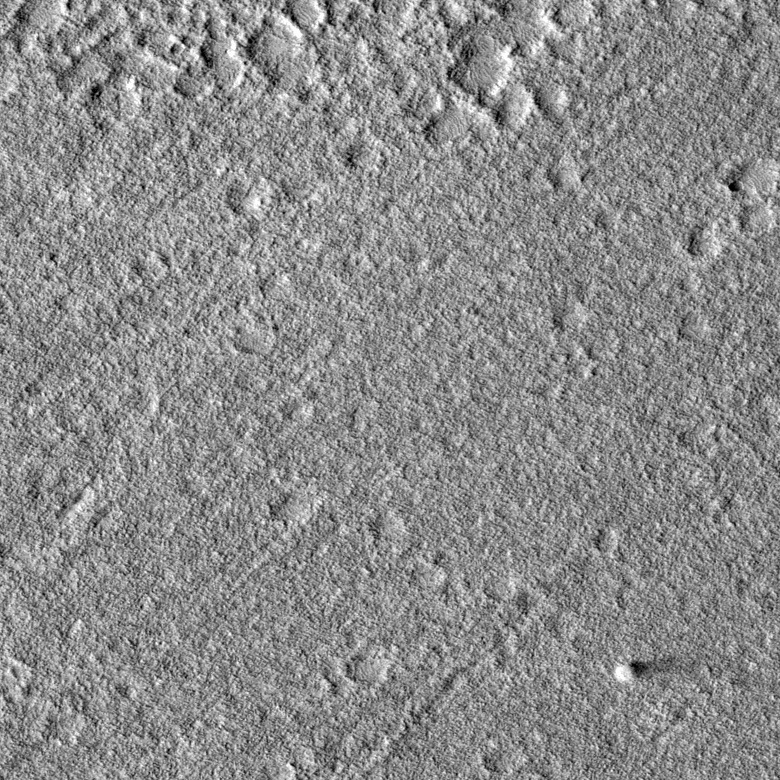
Label: dustdevil